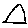
Label: triangle